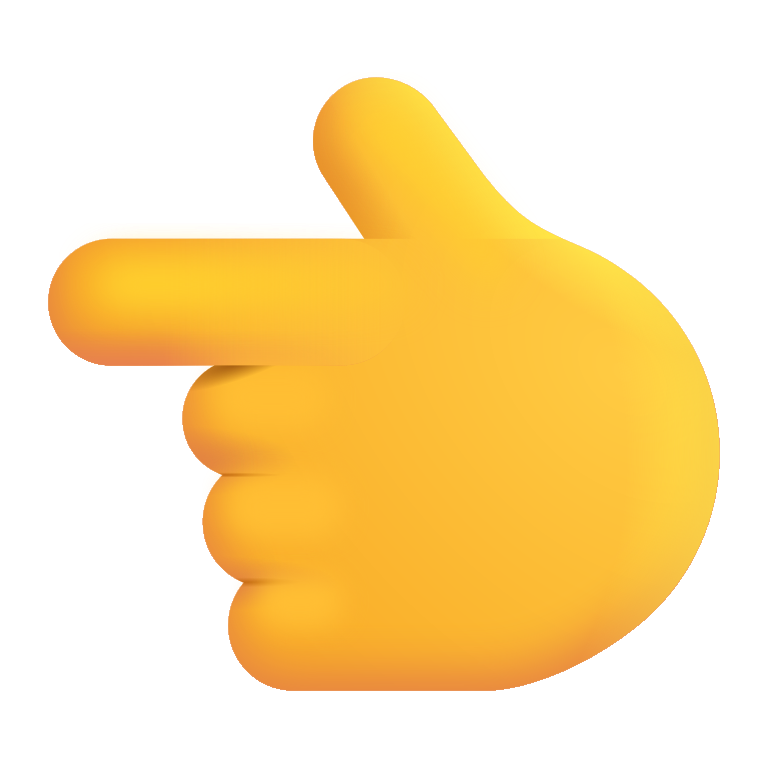
backhand index pointing left color default